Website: home-depot
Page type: cart
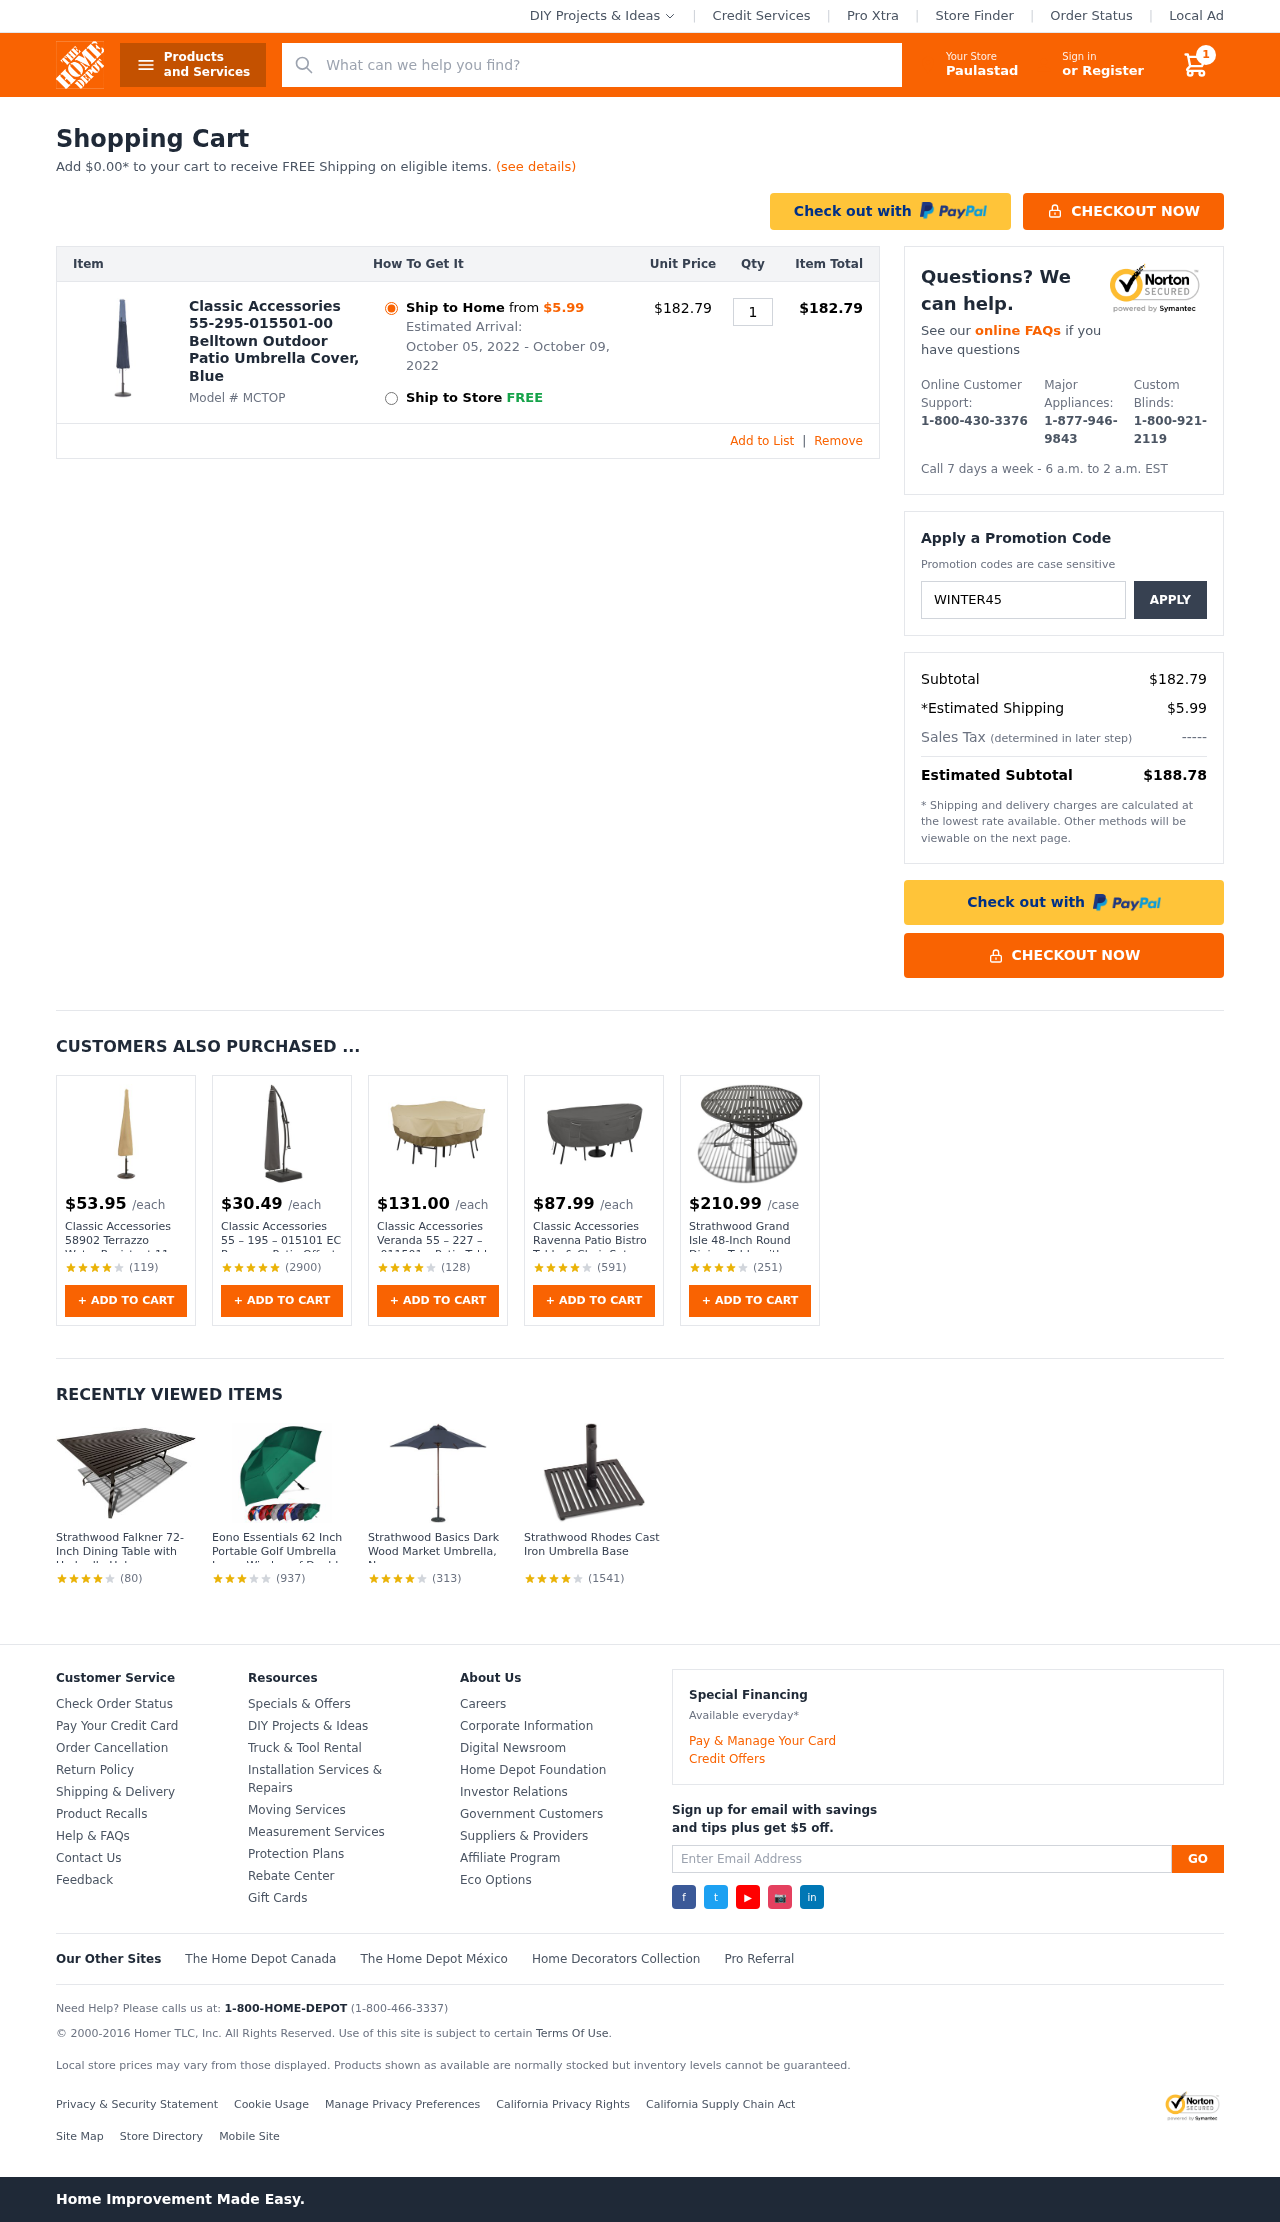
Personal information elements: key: PII_CITY
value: Paulastad
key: PII_PROMO_CODE
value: WINTER45
Product elements: key: PRODUCT1_NAME
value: Classic Accessories 55-295-015501-00 Belltown Outdoor Patio Umbrella Cover, Blue
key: PRODUCT1_PRICE
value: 182.79
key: PRODUCT1_QUANTITY
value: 1
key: PRODUCT2_PRICE
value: $53.95
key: PRODUCT2_NAME
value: Classic Accessories 58902 Terrazzo Water-Resistant 11 Foot Patio Umbrella Cover,Sand,10 in
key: PRODUCT2_NUM_RATINGS
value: (119)
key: PRODUCT3_PRICE
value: $30.49
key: PRODUCT3_NAME
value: Classic Accessories 55 – 195 – 015101 EC Ravenna Patio Offset Umbrella Überdachungsabdeckung
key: PRODUCT3_NUM_RATINGS
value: (2900)
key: PRODUCT4_PRICE
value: $131.00
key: PRODUCT4_NAME
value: Classic Accessories Veranda 55 – 227 – 011501 – Patio Table &amp; Chair Cover – M
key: PRODUCT4_NUM_RATINGS
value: (128)
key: PRODUCT5_PRICE
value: $87.99
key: PRODUCT5_NAME
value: Classic Accessories Ravenna Patio Bistro Table & Chair Set Cover Outdoor Furniture with Durable Mate
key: PRODUCT5_NUM_RATINGS
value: (591)
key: PRODUCT6_PRICE
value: $210.99
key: PRODUCT6_NAME
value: Strathwood Grand Isle 48-Inch Round Dining Table with Umbrella Hole
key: PRODUCT6_NUM_RATINGS
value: (251)
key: PRODUCT7_NAME
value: Strathwood Falkner 72-Inch Dining Table with Umbrella Hole
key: PRODUCT7_NUM_RATINGS
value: (80)
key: PRODUCT8_NAME
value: Eono Essentials 62 Inch Portable Golf Umbrella Large Windproof Double Canopy - Automatic Open Strong
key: PRODUCT8_NUM_RATINGS
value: (937)
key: PRODUCT9_NAME
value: Strathwood Basics Dark Wood Market Umbrella, Navy
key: PRODUCT9_NUM_RATINGS
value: (313)
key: PRODUCT10_NAME
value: Strathwood Rhodes Cast Iron Umbrella Base
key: PRODUCT10_NUM_RATINGS
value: (1541)
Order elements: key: ORDER_NUM_ITEMS
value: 1
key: AMOUNT_TO_FREE_SHIPPING
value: $0.00
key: ORDER_SHIPPING_DATE
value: October 05, 2022
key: ORDER_DELIVERY_DATE
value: October 09, 2022
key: ORDER_ITEM_TOTAL
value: $182.79
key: ORDER_SUBTOTAL
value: $182.79
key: ORDER_SHIPPING_COST
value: $5.99
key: ORDER_TOTAL
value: $188.78
Search elements: key: HEADER_SEARCH
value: What can we help you find?